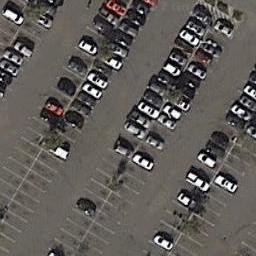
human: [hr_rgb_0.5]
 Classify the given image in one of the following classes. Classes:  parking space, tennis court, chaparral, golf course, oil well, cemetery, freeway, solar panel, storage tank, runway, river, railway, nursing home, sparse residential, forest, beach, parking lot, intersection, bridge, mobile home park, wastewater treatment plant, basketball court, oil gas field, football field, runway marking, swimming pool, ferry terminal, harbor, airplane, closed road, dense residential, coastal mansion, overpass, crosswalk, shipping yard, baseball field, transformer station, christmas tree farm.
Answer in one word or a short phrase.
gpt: parking lot